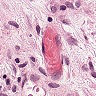
Metastatic tissue present: yes